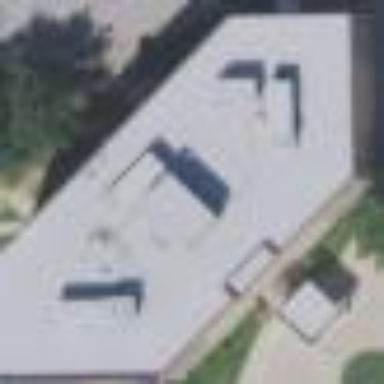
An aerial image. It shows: Clinic building offering healthcare services.